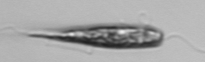
Label: Euglena